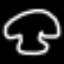
Label: mushroom